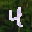
Label: 4